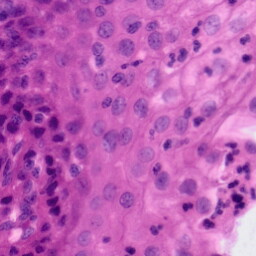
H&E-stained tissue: Tonsil